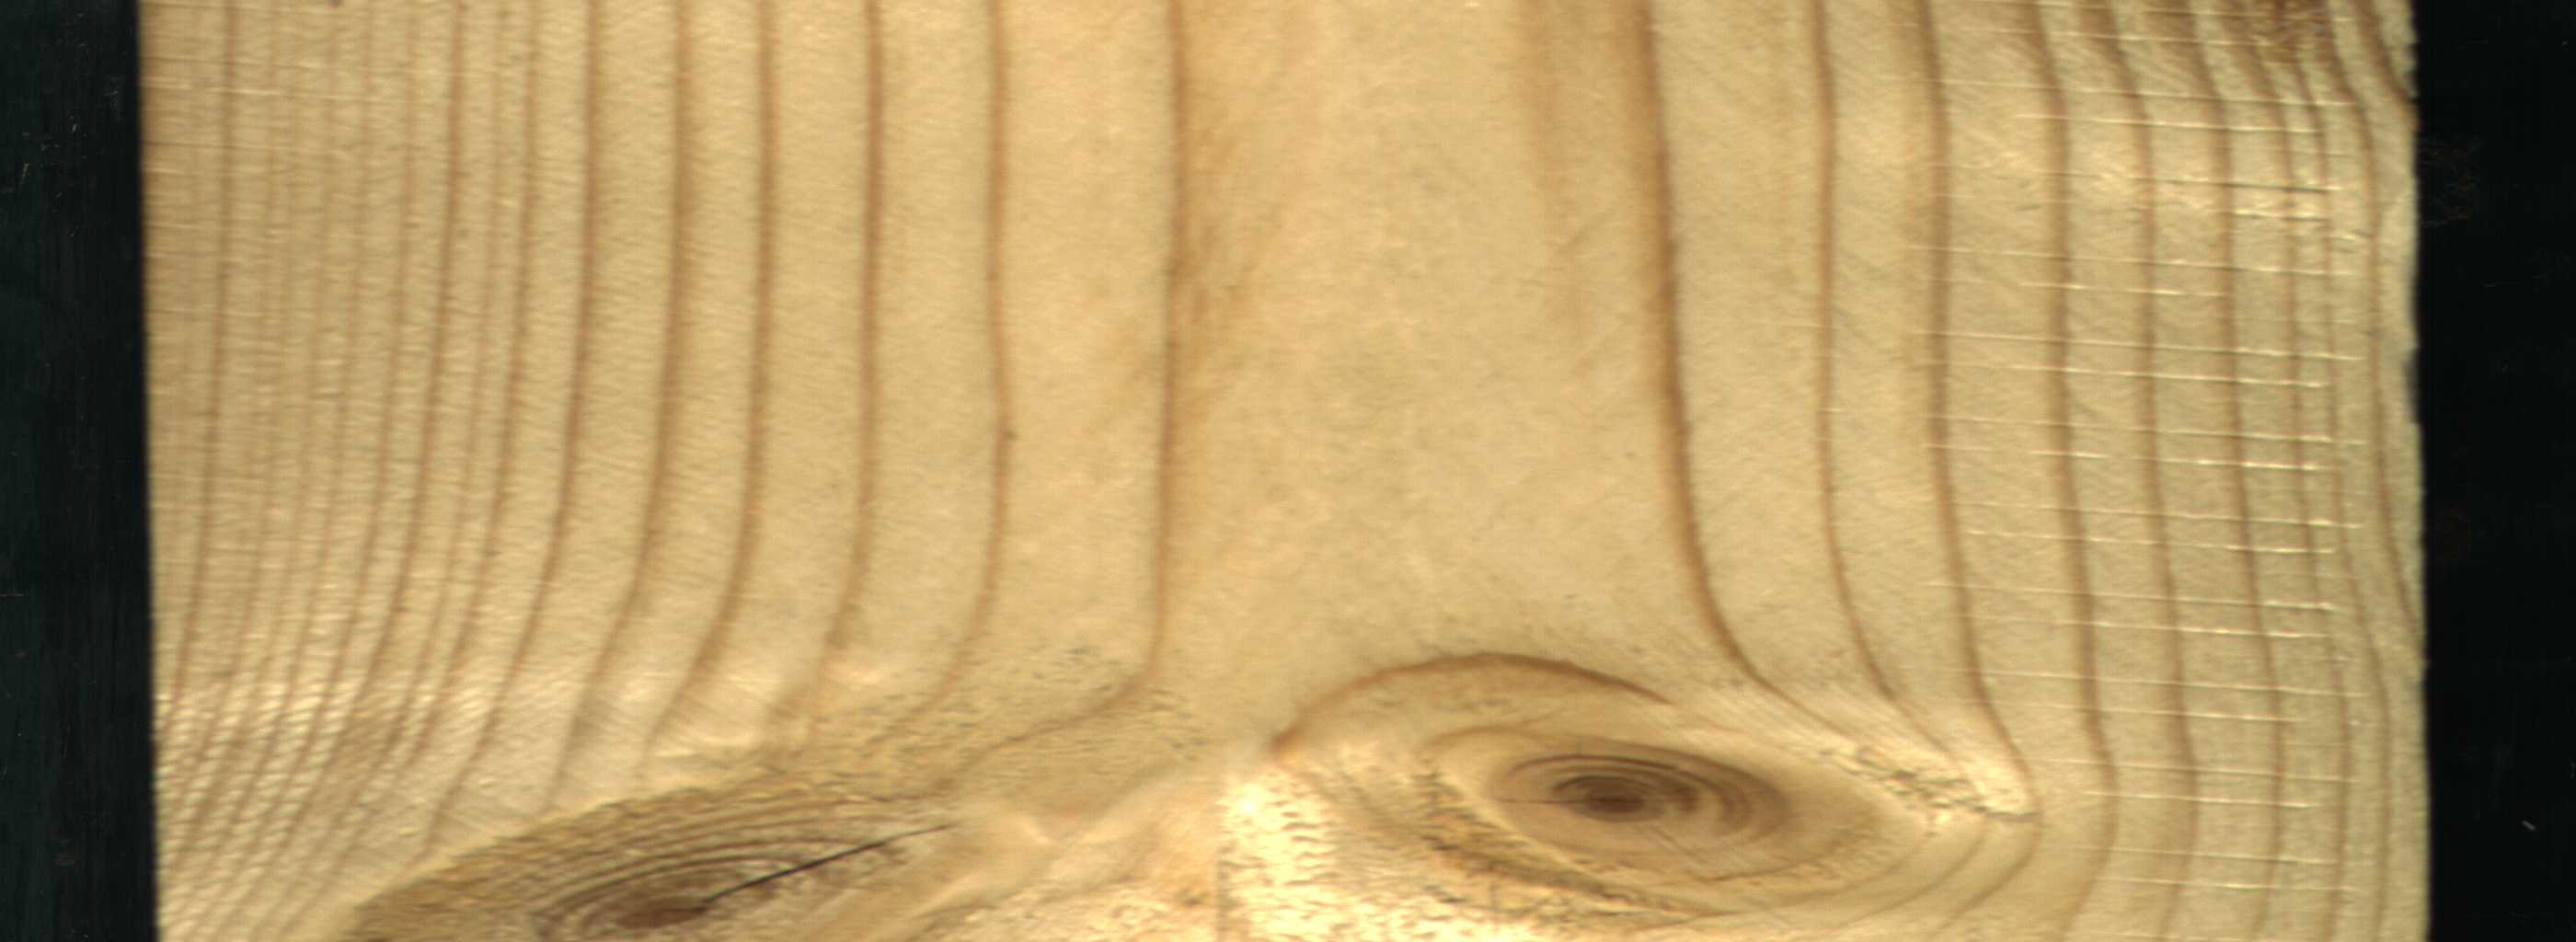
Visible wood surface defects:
knot_with_crack
Live_Knot